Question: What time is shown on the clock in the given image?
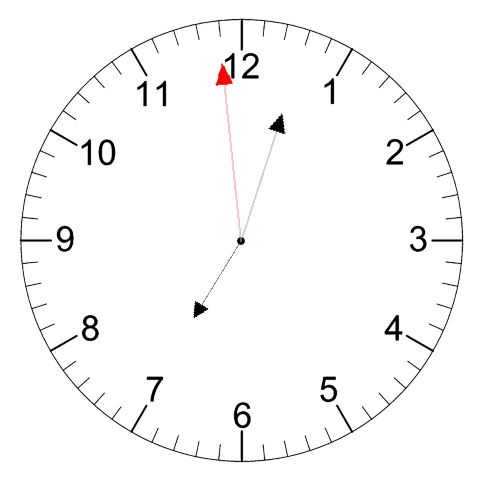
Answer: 07:02:59